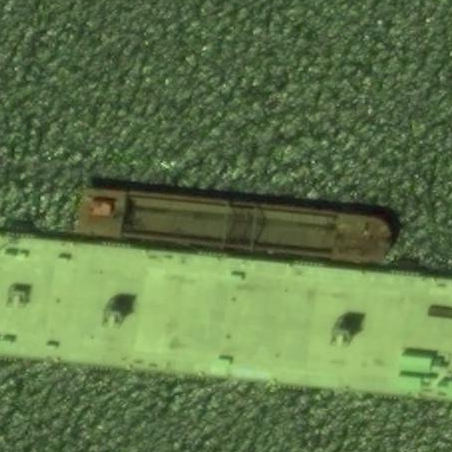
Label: civil